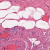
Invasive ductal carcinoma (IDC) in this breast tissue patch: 0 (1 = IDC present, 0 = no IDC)